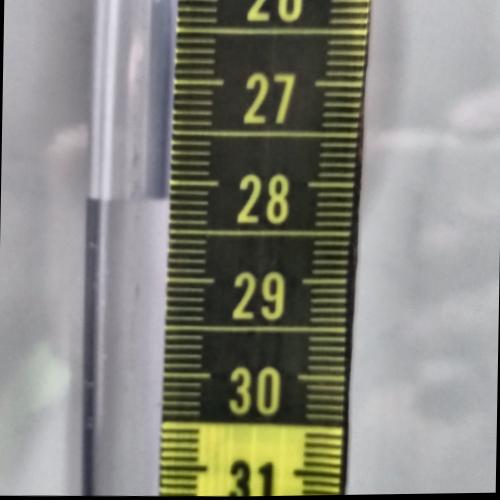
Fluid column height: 28.2 cm